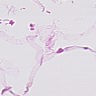
Metastatic tissue present: no